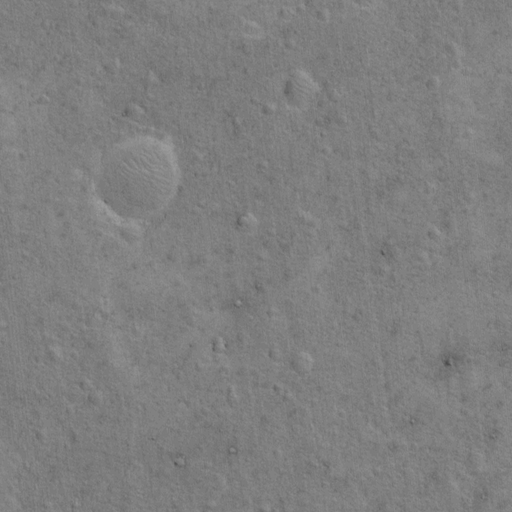
Classes present: Background